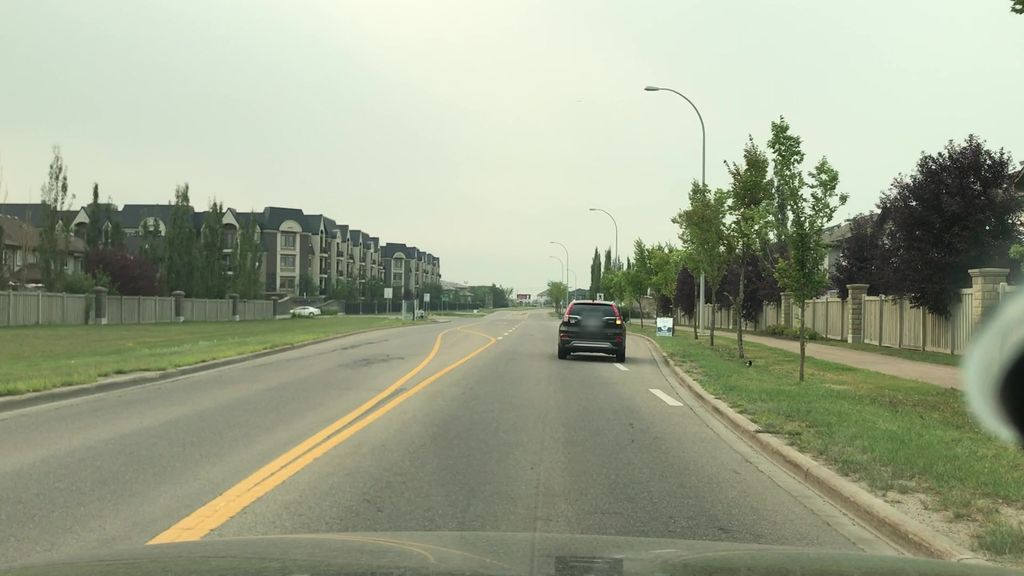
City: edmonton